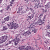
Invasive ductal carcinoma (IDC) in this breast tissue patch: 1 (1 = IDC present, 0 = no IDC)